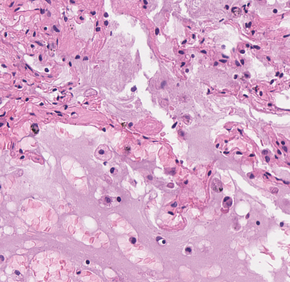
Tumor epithelial tissue: no
Tumor-associated stroma tissue: no
Normal tissue: yes